Question: I'm investigating a performance issue with my application written in Delphi 2010. Does Delphi emit symbols that <URL> can use when viewing the currently running threads so I can see the function names?
I've blocked out the name of my executable, but you can see it only gives me the memory address of the function, and I'd like to have the resolved function name if possible (like I have for ole32.dll and ntdll.dll because I am using the MS symbol server).
I know this can be done for <URL>...can it be done with Delphi applications and Process Explorer?

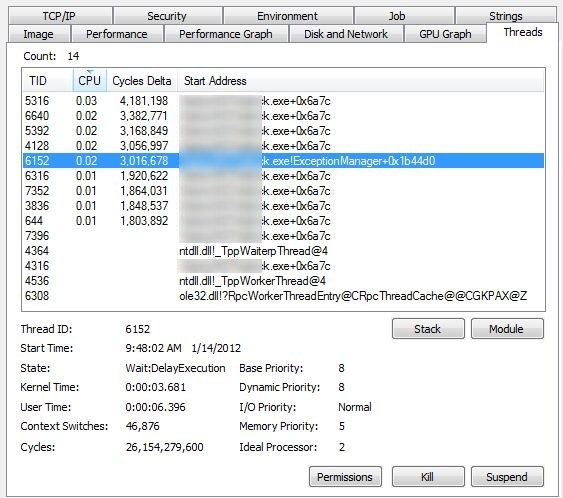
Answer: Yep, what you need to do is make sure the project is compiled with debug info and that the linker emits a map file (project link options). Not sure, but you may also have to check the "include remote debug symbols" on the linker options.
When you have that, you can use a utility to convert the map to the dbg format that ProcessExplorer uses.
We do this at work whenever we need to get a stack trace on a hung thread on one of our testservers.
The Map2Dbg utility we use: <URL>